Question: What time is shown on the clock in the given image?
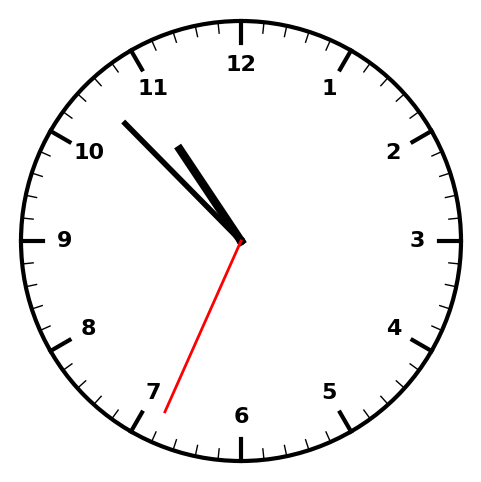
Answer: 10:52:34